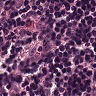
Metastatic tissue present: no